Interaction volume radius: 5 \u00c5
Interaction volume height: 10 \u00c5
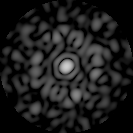
Disorder parameter: 0.8186